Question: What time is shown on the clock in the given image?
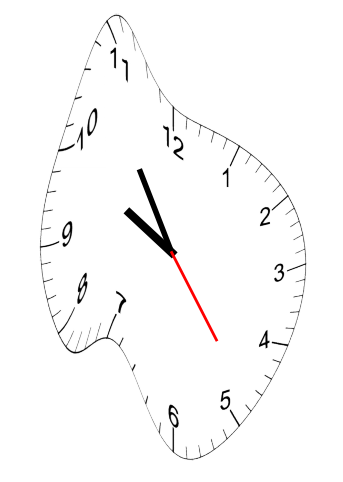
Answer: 09:54:24